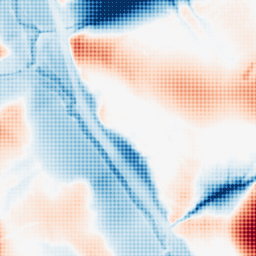
Category: morphological
Decomposition family: morphological
Decomposition parameters: operation: average
size: 50
Upsampling method: sinc_hamming
Upsampling parameters: scale: 8
kernel_size: 8
Upsampling scale: 8